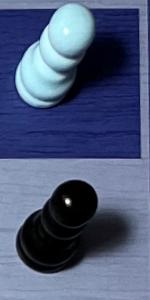
Label: Pawn_Black